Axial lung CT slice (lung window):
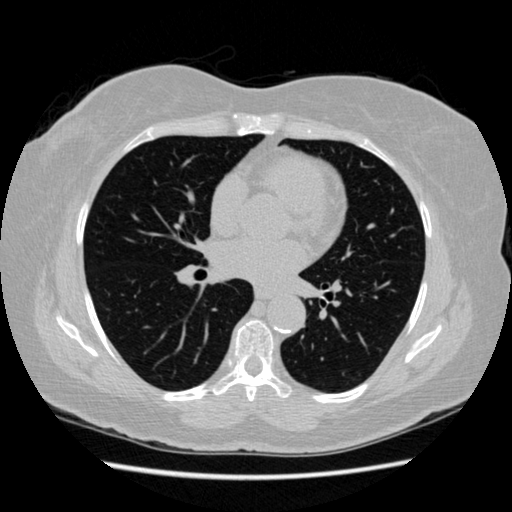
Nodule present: no